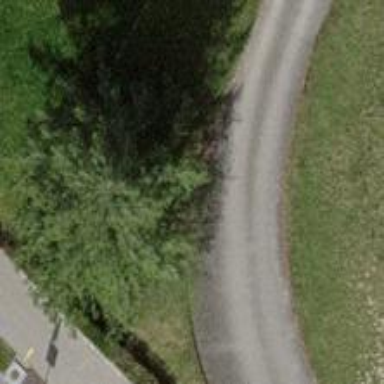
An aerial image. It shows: Evergreen needle-leaved tree.